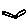
Label: bird